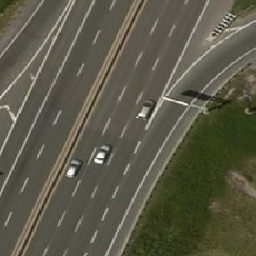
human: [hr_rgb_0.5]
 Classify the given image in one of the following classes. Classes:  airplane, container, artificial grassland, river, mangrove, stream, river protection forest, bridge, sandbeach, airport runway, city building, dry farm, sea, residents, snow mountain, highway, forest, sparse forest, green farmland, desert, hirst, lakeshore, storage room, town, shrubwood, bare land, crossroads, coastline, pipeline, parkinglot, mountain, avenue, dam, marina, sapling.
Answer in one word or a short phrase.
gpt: highway